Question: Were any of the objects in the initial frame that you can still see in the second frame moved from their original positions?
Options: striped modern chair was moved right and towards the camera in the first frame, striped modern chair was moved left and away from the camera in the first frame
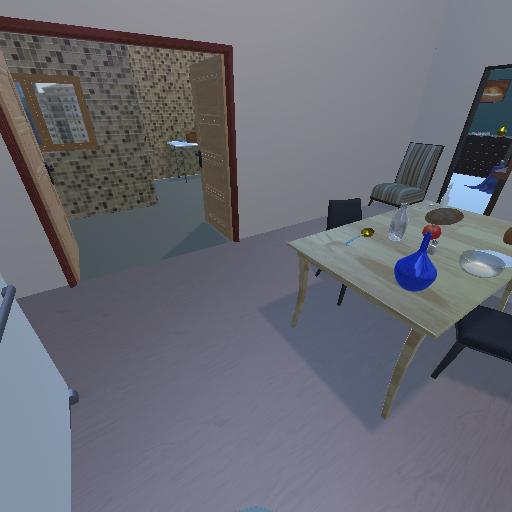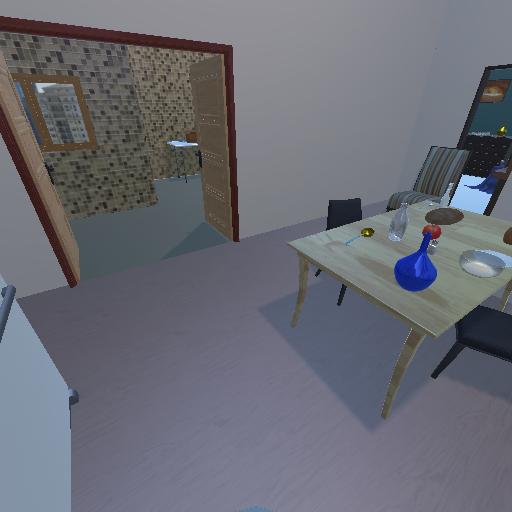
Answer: striped modern chair was moved right and towards the camera in the first frame